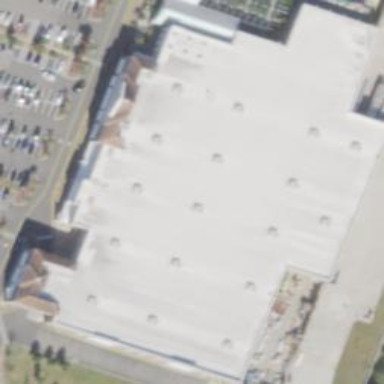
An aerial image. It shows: View of supermarket building.